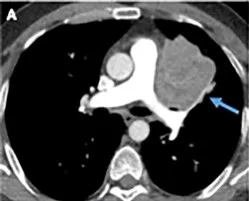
Patient 1. Contrast-enhanced computed tomography (CT) of the chest. Abdomen.
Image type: radiology (ct)